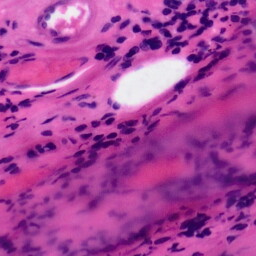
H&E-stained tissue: Tonsil